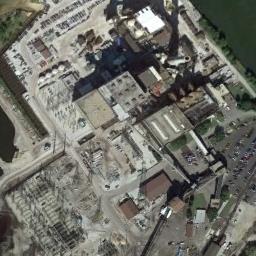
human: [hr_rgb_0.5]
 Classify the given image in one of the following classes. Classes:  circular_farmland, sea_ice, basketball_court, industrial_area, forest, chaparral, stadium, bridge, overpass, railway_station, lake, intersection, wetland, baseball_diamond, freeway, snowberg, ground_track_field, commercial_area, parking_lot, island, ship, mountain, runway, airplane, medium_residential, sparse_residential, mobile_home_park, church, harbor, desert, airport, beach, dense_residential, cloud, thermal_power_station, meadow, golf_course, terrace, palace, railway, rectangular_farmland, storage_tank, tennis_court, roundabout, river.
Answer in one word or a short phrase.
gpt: industrial_area